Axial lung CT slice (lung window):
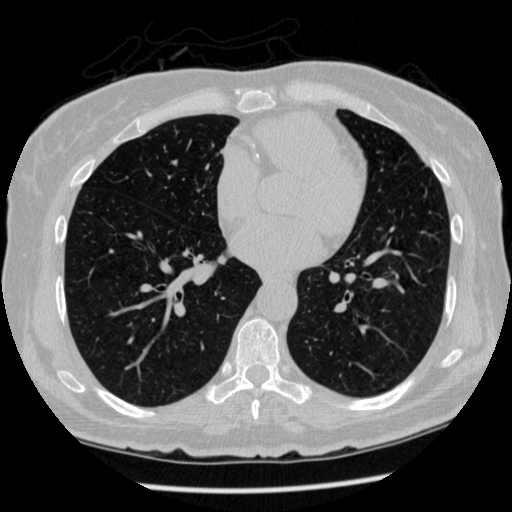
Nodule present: no